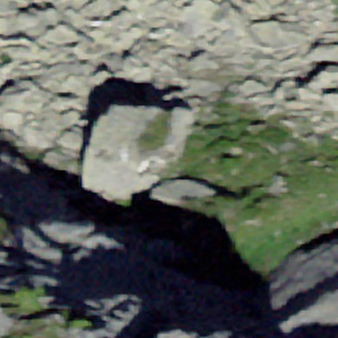
Label: bouldering_area